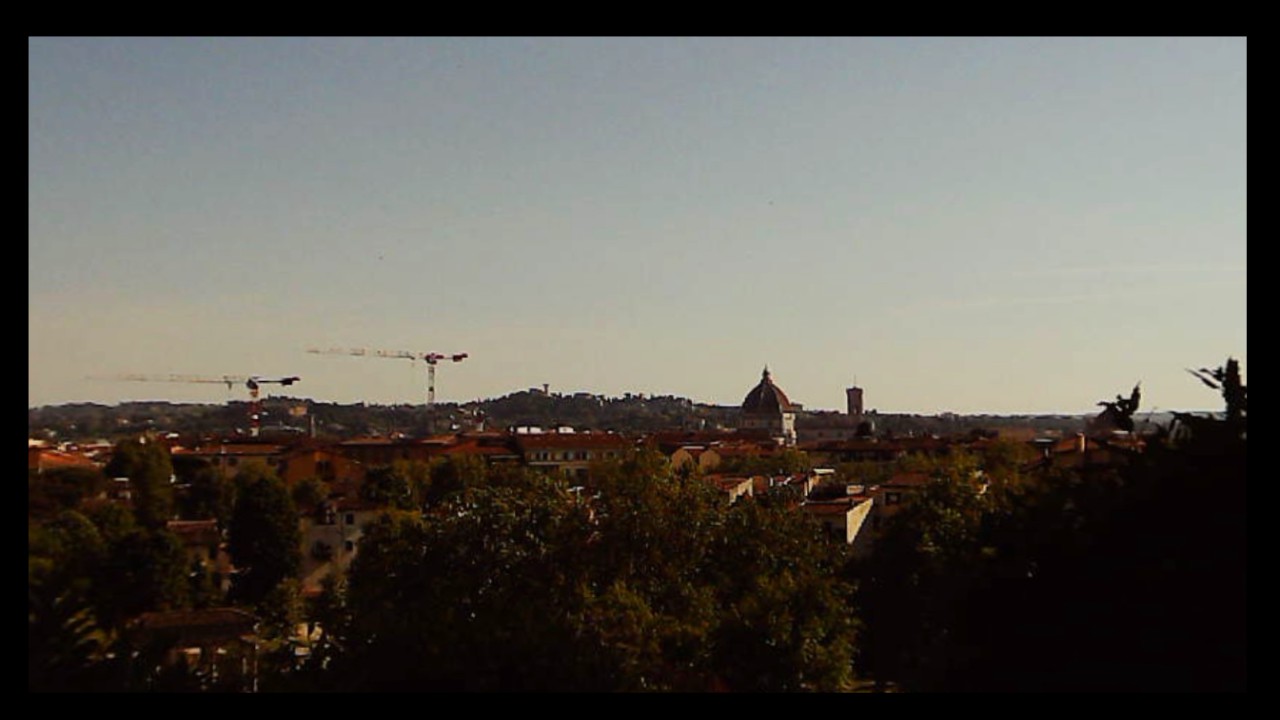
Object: Betafpv air75